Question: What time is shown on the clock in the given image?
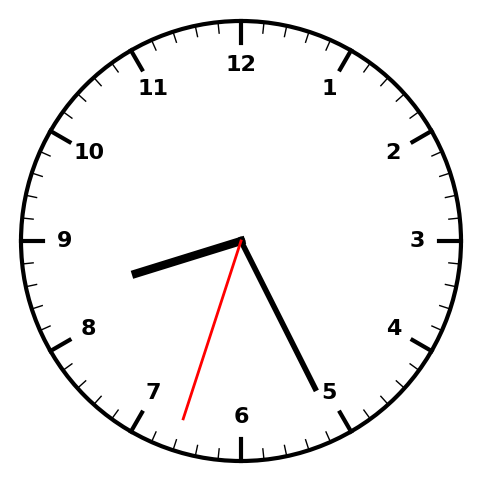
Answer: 08:25:33